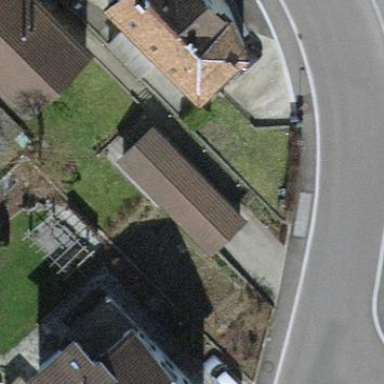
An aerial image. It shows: Garage.